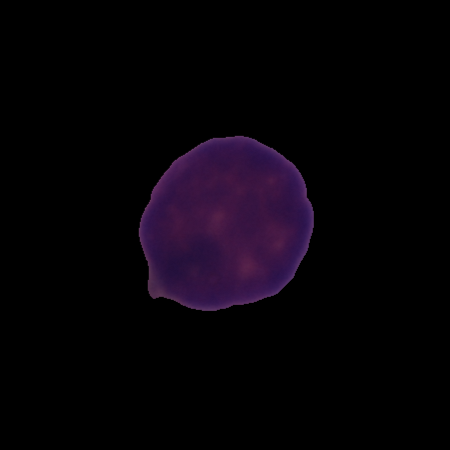
Label: cancer